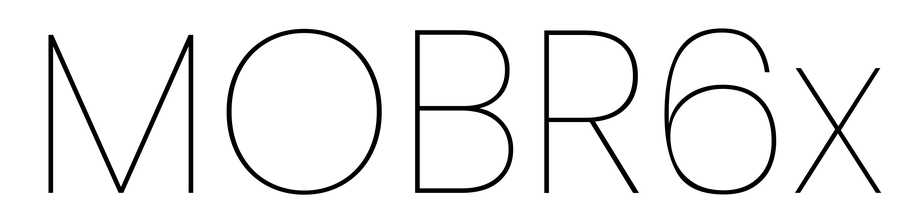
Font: Poppins-Thin